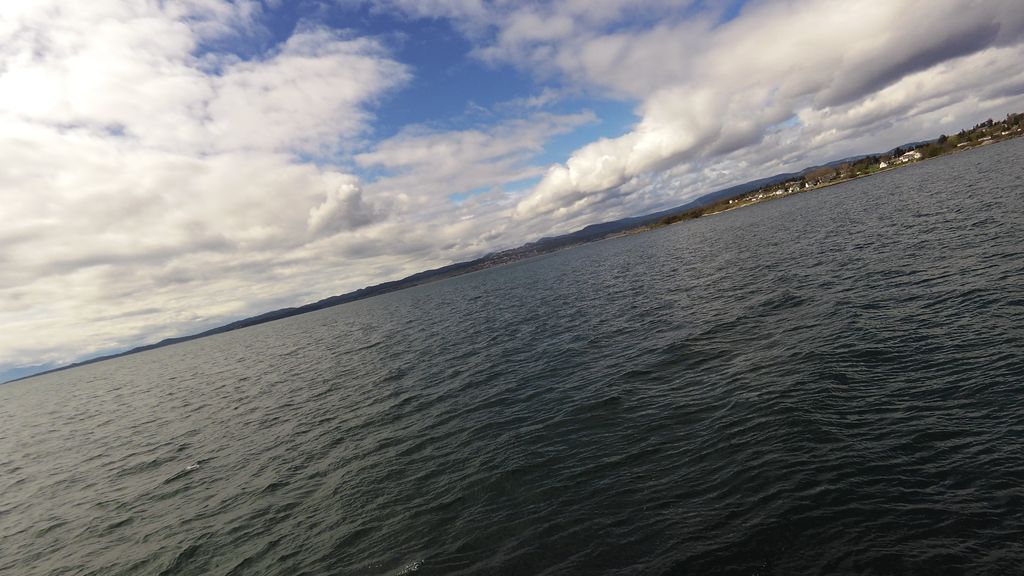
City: victoria